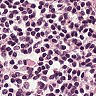
Metastatic tissue present: no